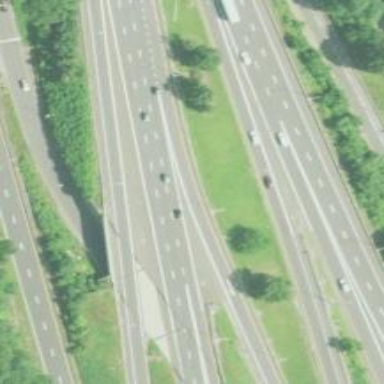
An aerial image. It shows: Motorway junction.